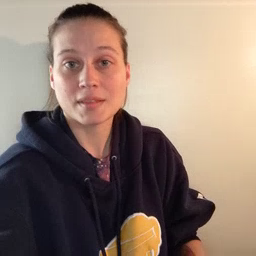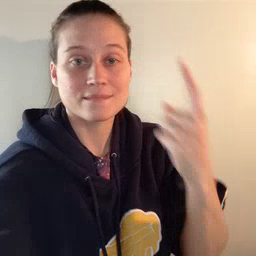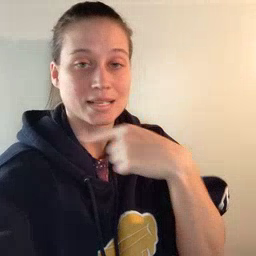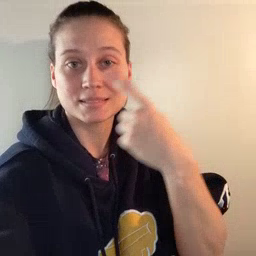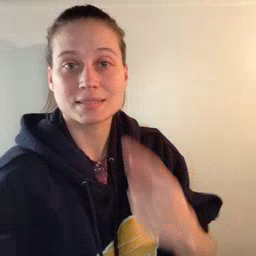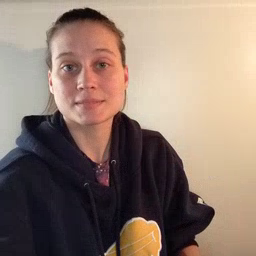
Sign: face